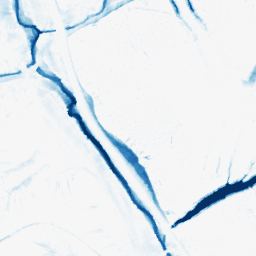
Category: morphological
Decomposition family: morphological
Decomposition parameters: operation: closing
size: 10
Upsampling method: quartic
Upsampling parameters: scale: 8
Upsampling scale: 8